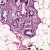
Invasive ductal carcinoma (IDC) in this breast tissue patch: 0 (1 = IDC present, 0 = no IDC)